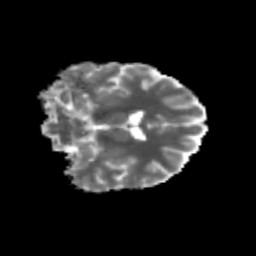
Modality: MD
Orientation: coronal
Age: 25
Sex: female
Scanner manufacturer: siemens
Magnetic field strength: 3 T
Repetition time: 3.5 s
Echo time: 0.125 s